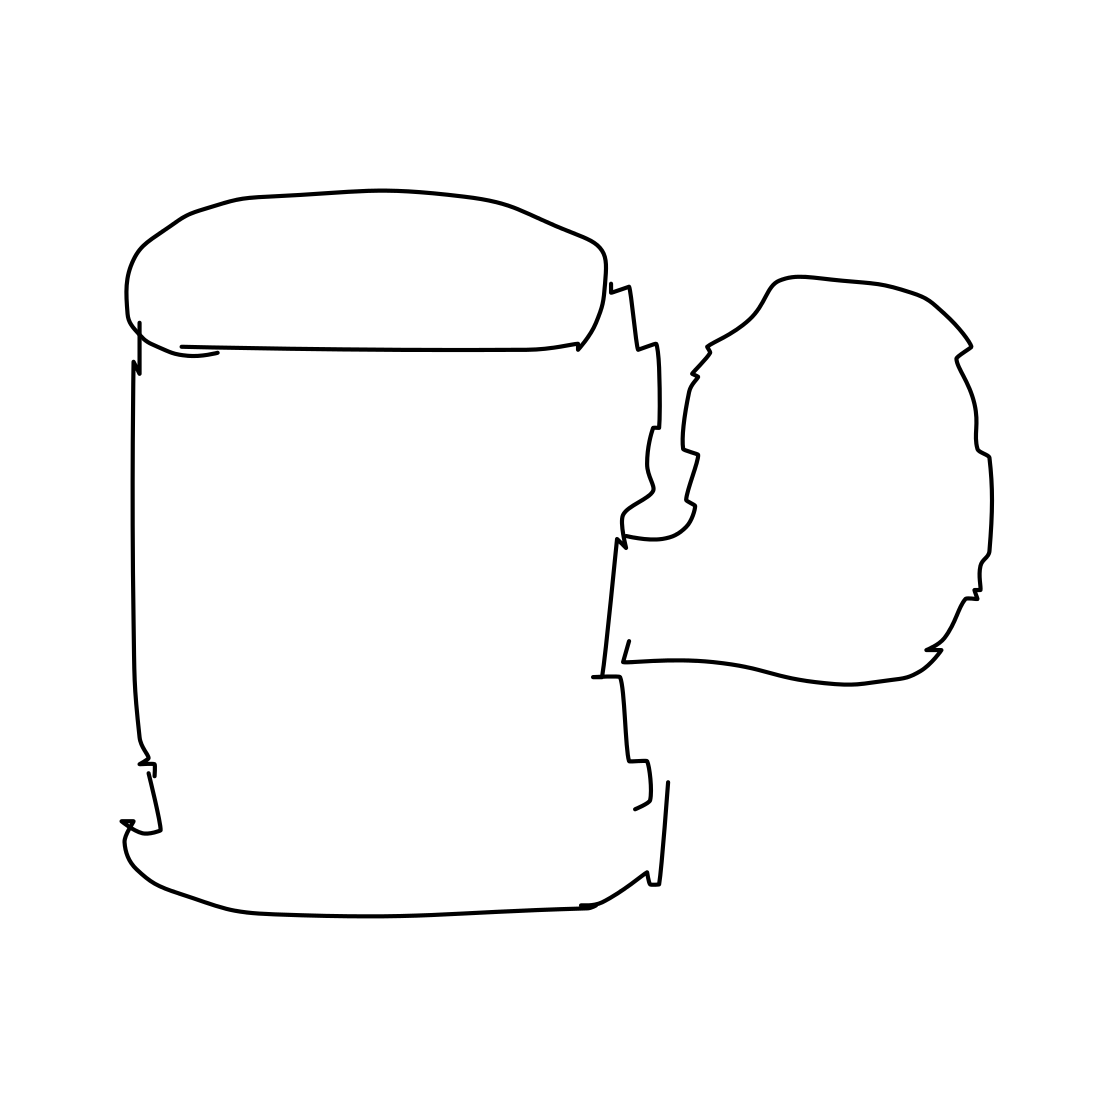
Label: beer-mug